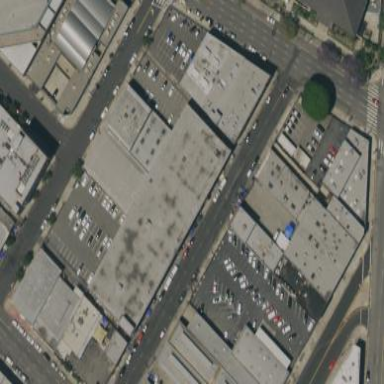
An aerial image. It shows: Commercial building.